Field crop: maize
Growth stage: 2
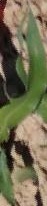
Species: maize